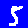
Digit: 5